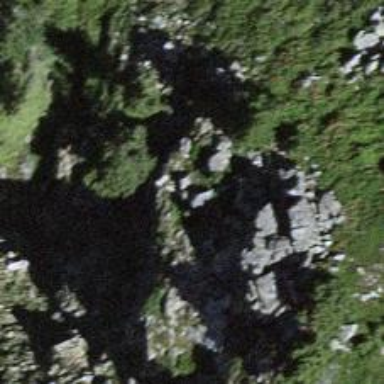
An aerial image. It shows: Natural cliff.